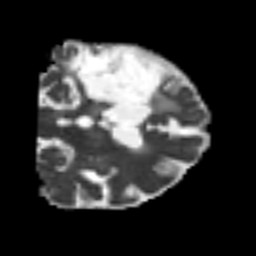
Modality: MD
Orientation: coronal
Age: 73
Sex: male
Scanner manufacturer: siemens
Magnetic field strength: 3 T
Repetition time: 4.999 s
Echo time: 0.07946 s